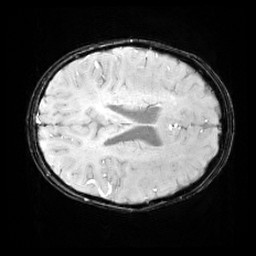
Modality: SWI
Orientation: axial
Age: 9
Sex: male
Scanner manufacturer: siemens
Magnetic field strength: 3 T
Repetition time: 0.027 s
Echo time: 0.02 s